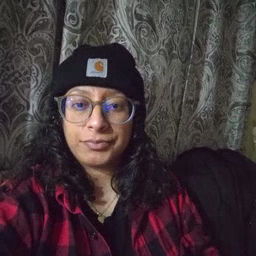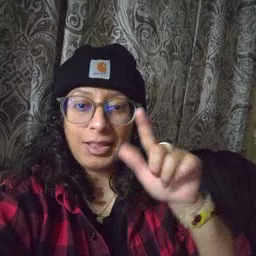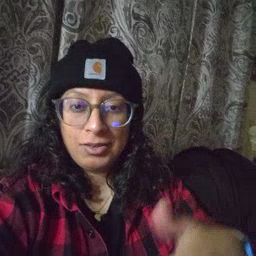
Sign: later